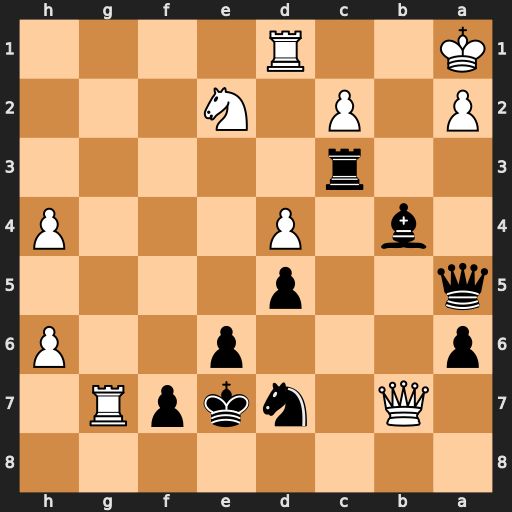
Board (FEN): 8/1Q1nkpR1/p3p2P/q2p4/1b1P3P/2r5/P1P1N3/K2R4
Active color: b
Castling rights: -
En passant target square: -
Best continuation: Rc7 Qxc7 Qxc7